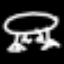
Label: frog